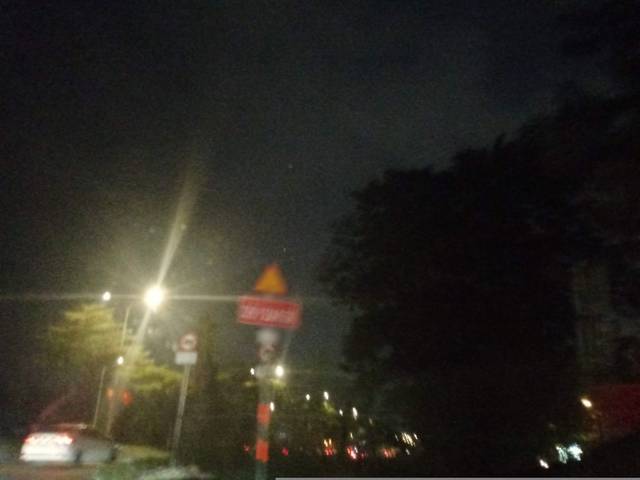
Region: Vietnam
Coordinates: 10.729, 106.688